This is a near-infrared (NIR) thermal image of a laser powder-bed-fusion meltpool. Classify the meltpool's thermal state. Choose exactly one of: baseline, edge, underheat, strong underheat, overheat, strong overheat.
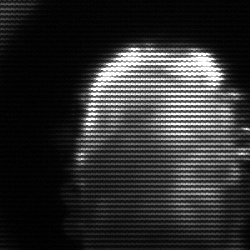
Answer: baseline